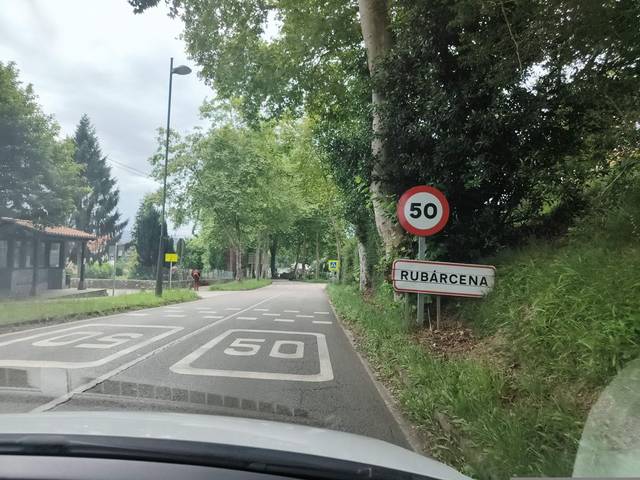
Region: Spain
Coordinates: 43.383, -4.303